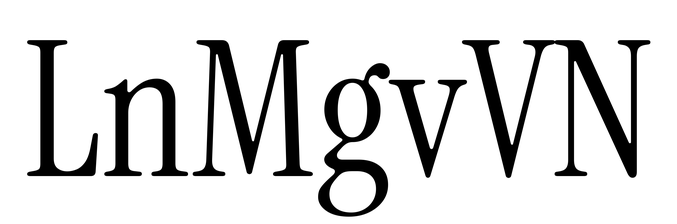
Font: InstrumentSerif-Regular